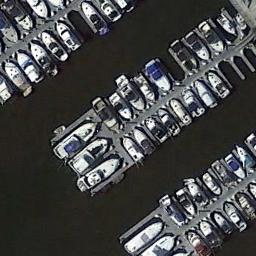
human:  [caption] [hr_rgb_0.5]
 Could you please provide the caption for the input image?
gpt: Many yachts are neatly arranged on the sea side of the harbor .

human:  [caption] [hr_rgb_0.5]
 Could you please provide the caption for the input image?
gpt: The harbor has lots of neatly docked boats and the color of the waters is dark green .

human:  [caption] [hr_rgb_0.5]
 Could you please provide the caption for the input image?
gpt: There are many ships in the harbor .

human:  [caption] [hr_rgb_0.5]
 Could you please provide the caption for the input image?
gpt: Some branches of the harbor have fewer stops .

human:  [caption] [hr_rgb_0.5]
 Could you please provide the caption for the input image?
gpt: There are many ships docked neatly at the harbor .